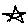
Label: star